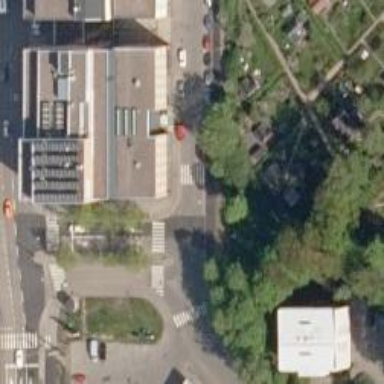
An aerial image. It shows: Asphalt crossing footway.